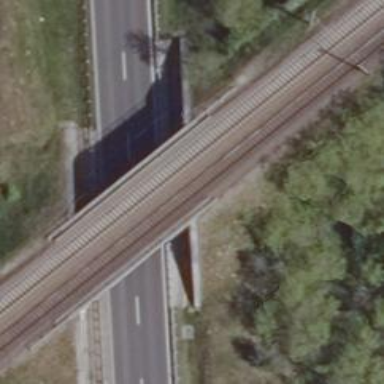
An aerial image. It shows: Bridge over railway with electrified contact lines.